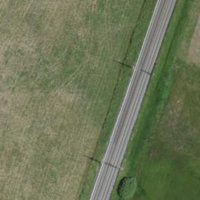
EUNIS habitat code: 52
Species observed at this site:
Urtica dioica